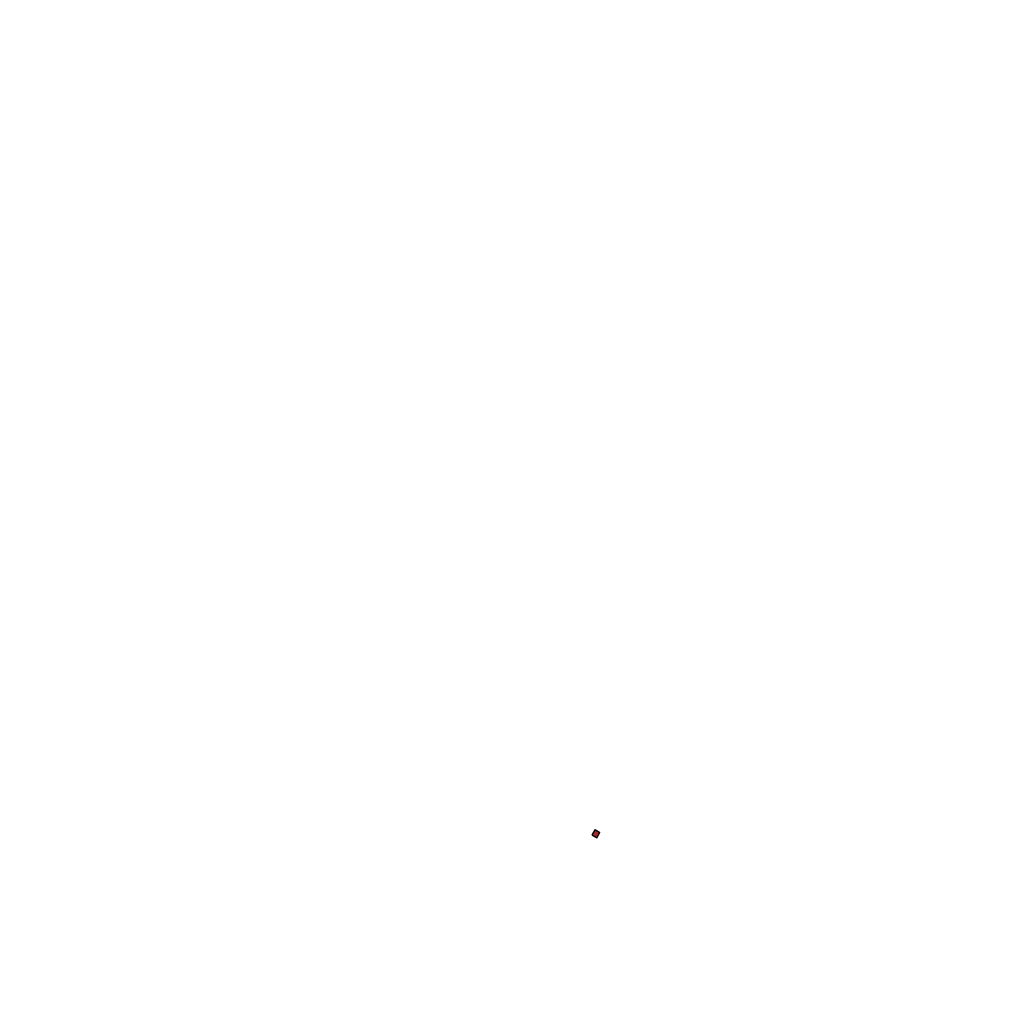
Tags: overhead vector_map, recreation, residential, density_5, Facility, 1.0 km²